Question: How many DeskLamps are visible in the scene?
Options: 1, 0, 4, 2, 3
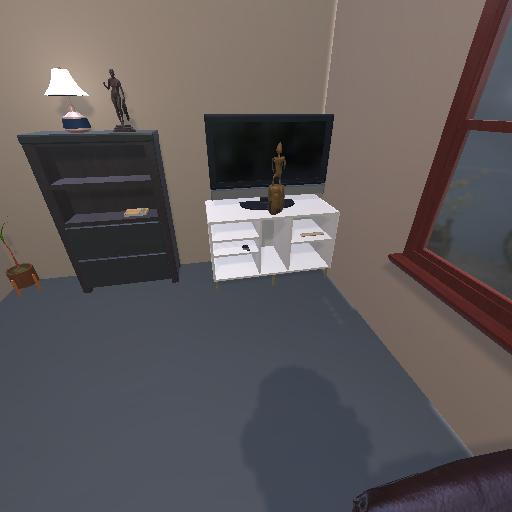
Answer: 1